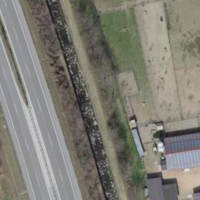
EUNIS habitat code: 57
Species observed at this site:
Cornus sanguinea